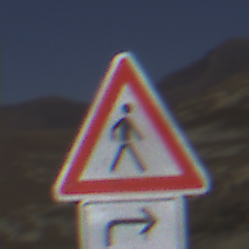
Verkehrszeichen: FussgaengerLinks
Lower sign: RichtungsangabeDurchPfeile5
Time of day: MorningAfternoon
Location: Outdoor (Nature)
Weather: Clear
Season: NotSpecified
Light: Natural